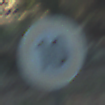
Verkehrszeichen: Geschwindigkeit10
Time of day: MorningAfternoon
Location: Outdoor (Nature)
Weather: Clear
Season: NotSpecified
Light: Natural